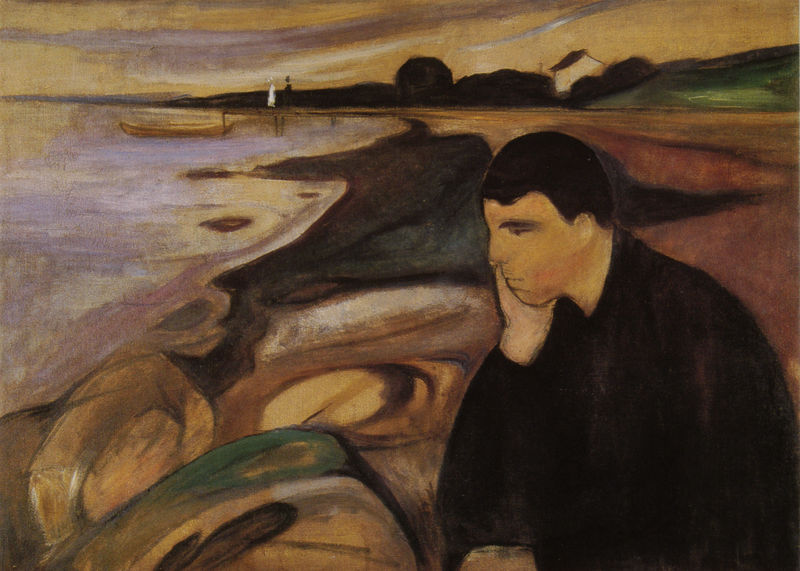
Titel: Melancholie
Künstler: Edvard Munch
Standort: Oslo
Institution: Sammlung Kaare Berntsen
Schlagwörter: gemälde, hand, himmel, kopf, körper, mann, meer, wasser, wolken, gelb, grün, landschaft, menschen, sand, see, ufer, braun, frau, haar, hintergrund, kreide, schwarz, weiss, blick, haus, rot, gesicht, steine, trauer, porträt, dämmerung, einsamkeit, horizont, hügel, land, haare, paar, personen, kinn, traurig, boot, boote, kahn, turm, küste, strand, winter, steg, melancholie, melancholisch, streifen, junge, nachdenklich, pärchen, stütze, kanu, munch, aufgestützt, versonnen, fjord, nachdenklichkeit, edward munch, melankolie, kopfstütze, much